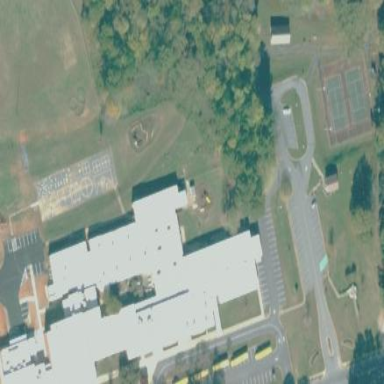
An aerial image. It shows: School.